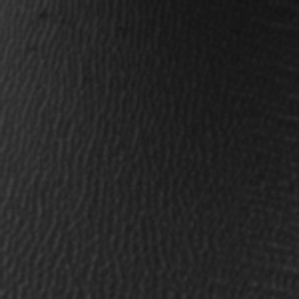
Label: frost